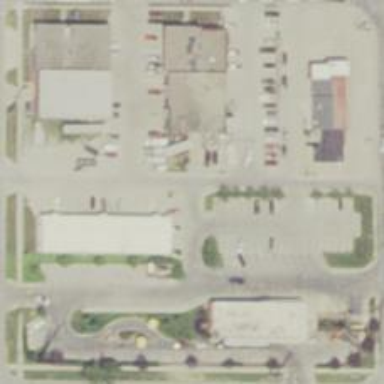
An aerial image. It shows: Commercial area.